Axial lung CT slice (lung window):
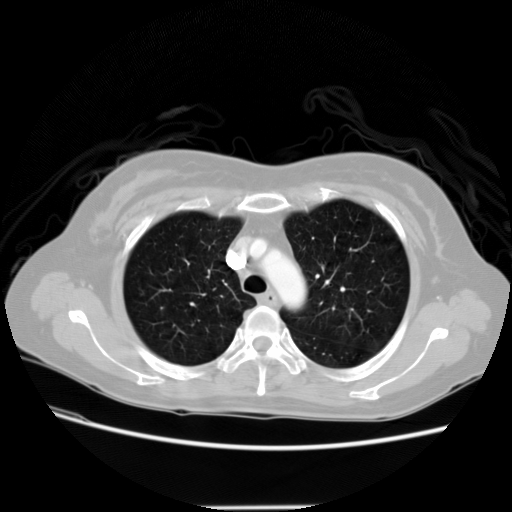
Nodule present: no